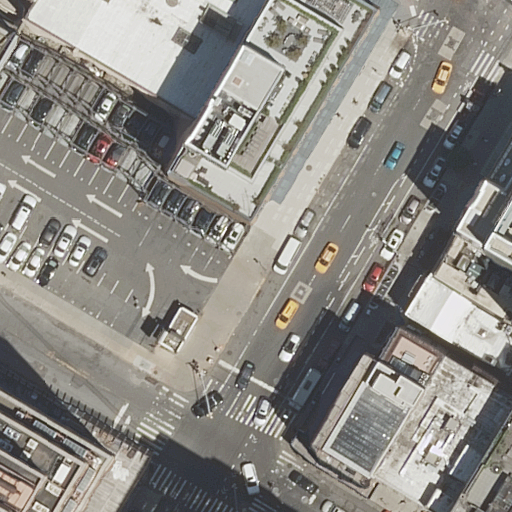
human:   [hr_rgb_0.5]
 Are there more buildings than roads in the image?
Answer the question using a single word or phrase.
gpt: yes

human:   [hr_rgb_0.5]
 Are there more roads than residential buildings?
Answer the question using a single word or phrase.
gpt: no

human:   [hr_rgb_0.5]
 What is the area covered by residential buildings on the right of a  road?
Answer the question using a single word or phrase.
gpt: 1834m2

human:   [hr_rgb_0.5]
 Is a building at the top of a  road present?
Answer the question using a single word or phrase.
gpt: yes

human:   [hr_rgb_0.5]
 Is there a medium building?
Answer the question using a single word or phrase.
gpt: yes

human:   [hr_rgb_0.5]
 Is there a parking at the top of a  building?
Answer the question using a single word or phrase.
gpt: yes

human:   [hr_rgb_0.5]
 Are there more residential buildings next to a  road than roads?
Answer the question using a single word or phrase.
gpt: yes

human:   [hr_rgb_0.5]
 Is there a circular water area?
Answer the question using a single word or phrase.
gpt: no

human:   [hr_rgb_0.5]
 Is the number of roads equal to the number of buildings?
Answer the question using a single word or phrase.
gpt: no

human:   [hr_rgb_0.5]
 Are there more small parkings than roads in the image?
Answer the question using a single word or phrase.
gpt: no

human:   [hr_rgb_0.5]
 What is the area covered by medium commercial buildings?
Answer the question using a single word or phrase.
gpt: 0m2

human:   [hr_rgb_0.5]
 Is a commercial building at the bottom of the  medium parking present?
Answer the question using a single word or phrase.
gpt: no

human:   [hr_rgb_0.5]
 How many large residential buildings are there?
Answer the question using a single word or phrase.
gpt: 3

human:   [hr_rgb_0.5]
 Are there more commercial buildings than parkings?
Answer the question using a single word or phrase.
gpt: no

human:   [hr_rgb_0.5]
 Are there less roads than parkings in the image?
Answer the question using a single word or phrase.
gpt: no

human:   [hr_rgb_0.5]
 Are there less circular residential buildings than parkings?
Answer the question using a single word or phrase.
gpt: yes

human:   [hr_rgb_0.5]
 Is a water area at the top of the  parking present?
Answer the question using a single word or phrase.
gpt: no

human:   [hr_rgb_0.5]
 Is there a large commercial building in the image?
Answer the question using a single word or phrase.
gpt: no

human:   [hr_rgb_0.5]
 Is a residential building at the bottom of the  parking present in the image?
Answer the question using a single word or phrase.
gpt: yes

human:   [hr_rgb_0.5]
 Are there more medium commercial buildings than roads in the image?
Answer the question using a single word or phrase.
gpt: no

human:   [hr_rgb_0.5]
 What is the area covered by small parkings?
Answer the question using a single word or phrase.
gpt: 0m2

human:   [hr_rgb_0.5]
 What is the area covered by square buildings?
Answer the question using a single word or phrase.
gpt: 0m2

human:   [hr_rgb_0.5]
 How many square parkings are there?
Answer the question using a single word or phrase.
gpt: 0

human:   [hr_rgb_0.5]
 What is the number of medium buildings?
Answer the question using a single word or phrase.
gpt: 5

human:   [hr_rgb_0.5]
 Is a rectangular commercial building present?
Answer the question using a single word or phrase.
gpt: no

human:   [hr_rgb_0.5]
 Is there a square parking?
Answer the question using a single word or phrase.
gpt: no

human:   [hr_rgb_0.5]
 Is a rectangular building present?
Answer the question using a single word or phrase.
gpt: yes

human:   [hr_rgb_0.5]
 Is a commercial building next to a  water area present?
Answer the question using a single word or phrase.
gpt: no

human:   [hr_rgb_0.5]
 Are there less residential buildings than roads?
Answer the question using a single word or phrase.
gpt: no

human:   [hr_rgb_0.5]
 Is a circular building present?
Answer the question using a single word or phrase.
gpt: no

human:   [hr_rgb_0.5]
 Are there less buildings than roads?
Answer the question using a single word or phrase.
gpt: no

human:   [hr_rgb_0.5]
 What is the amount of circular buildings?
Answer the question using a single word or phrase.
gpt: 0

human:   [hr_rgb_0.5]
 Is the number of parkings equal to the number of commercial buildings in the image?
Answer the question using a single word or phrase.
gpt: no

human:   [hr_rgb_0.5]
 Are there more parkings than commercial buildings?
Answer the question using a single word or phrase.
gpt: yes

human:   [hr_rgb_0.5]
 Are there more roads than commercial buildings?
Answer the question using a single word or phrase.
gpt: yes

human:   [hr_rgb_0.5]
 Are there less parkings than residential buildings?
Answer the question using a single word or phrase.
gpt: yes